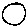
Label: circle